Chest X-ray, AP view. Patient: 26 years old, sex F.
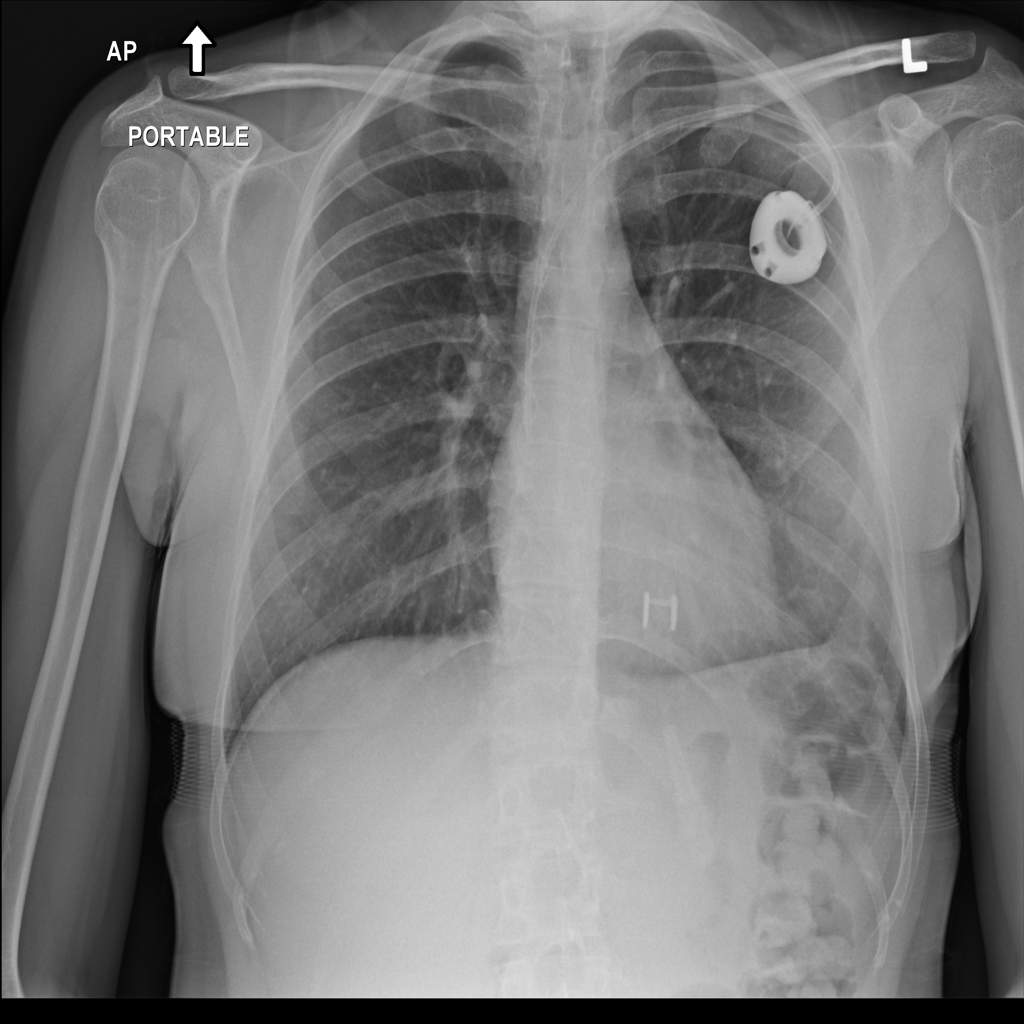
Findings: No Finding